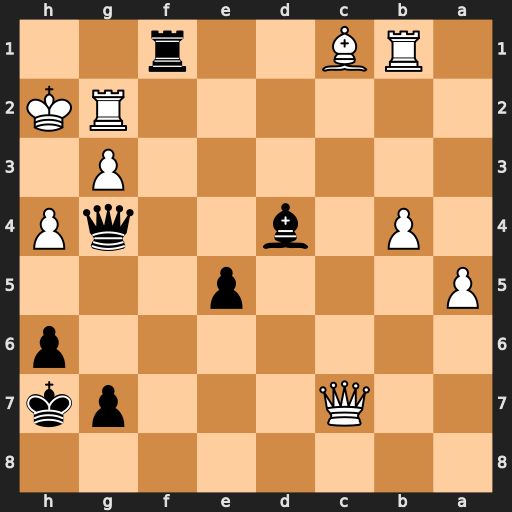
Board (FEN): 8/2Q3pk/7p/P3p3/1P1b2qP/6P1/6RK/1RB2r2
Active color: b
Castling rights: -
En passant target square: -
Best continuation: Rh1+ Kxh1 Qh3+ Rh2 Qf1#